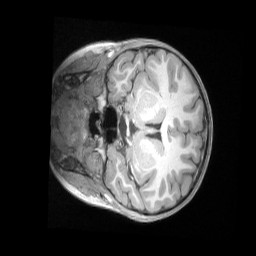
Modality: T1w
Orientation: coronal
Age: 6
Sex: male
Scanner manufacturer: siemens
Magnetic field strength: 3 T
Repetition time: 2.53 s
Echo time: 0.00164 s